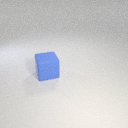
large blue rubber cube